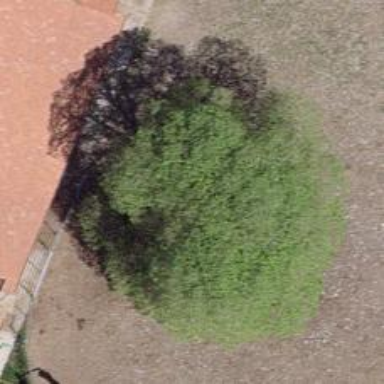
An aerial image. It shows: Single tag "natural: tree."